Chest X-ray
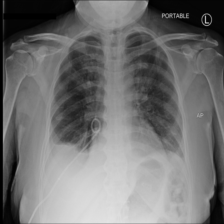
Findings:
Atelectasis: negative
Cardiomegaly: negative
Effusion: negative
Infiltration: negative
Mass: negative
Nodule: negative
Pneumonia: negative
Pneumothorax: negative
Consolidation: negative
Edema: negative
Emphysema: negative
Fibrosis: negative
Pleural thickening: negative
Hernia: negative